Question: I am trying to create a confirmation so that when the cell is blank a prompt launches. If the user clicks confirm, the cell remains blank, else the cell returns to the original value. I have the following but it is not working, I hope that someone can solve this:
'''
Private Sub MYtest()
Dim vatcell As Range
Set vatcell = Worksheets("Invoice").Range("D11:D11")
If vatcell = "" Then
response = MsgBox("Are you sure you want to change the VAT ammount?" & Chr(10) & Chr(10) _
& "Value = " & vatcell & Chr(10) & Chr(10) _
& "Do you really want to change it?", vbYesNo + vbQuestion, "Value Already Entered")
If response = vbYes Then
vatcell = ""
Else
vatcell = vatcell
End If
End If
End Sub
'''
Thanks in advance.
The script from Daryll, which is not working:

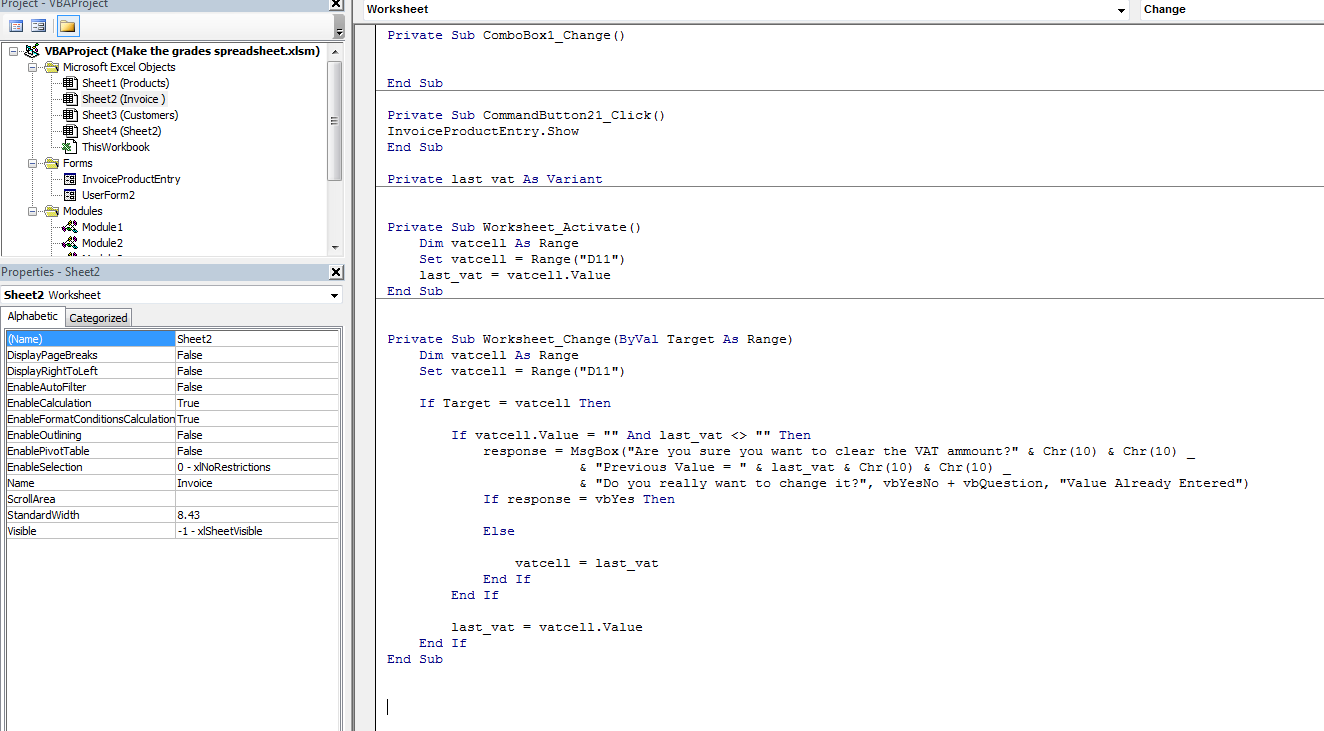
Answer: There are two missing pieces to your solution. First, you need to store the value of the cell before it changed. Second, you need to connect to an event that tells you when the cell contents have changed.
'''
' This is where you store the value before it was changed
Private last_vat As Variant
' this is where you capture the value when the worksheet is first loaded
Private Sub Worksheet_Activate()
Dim vatcell As Range
Set vatcell = Range("D11")
last_vat = vatcell.Value
End Sub
' This is where you respond to a change
Private Sub Worksheet_Change(ByVal Target As Range)
Dim vatcell As Range
Set vatcell = Range("D11")
' Make sure the cell that changed is the one you are interested in
If Target = vatcell Then
' If it changed from something to nothing
If vatcell.Value = "" And last_vat <> "" Then
response = MsgBox("Are you sure you want to clear the VAT ammount?" & Chr(10) & Chr(10) _
& "Previous Value = " & last_vat & Chr(10) & Chr(10) _
& "Do you really want to change it?", vbYesNo + vbQuestion, "Value Already Entered")
If response = vbYes Then
' Allow the change (by doing nothing)
Else
' Reject the change
vatcell = last_vat
End If
End If
' Save changes from non-blank to different non-blank value
last_vat = vatcell.Value
End If
End Sub
'''